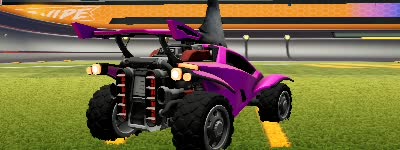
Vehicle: octane